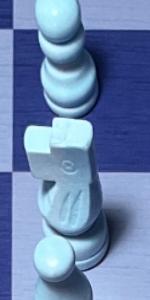
Label: Knight_White